Interaction volume radius: 10 \u00c5
Interaction volume height: 40 \u00c5
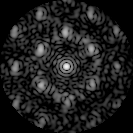
Disorder parameter: 0.544